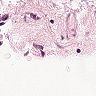
Metastatic tissue present: no